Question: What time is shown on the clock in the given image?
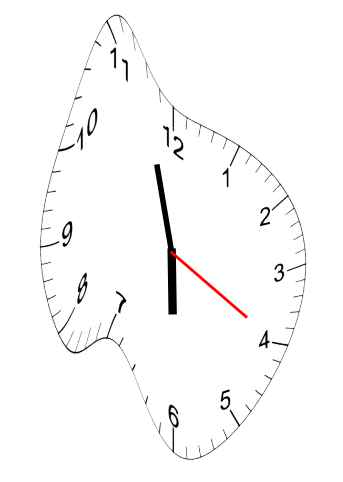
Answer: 05:57:20